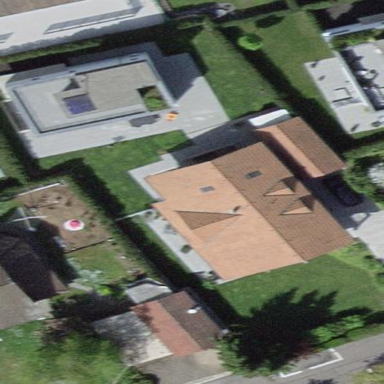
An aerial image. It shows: Simple house.